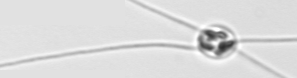
Label: Chaetoceros_danicus